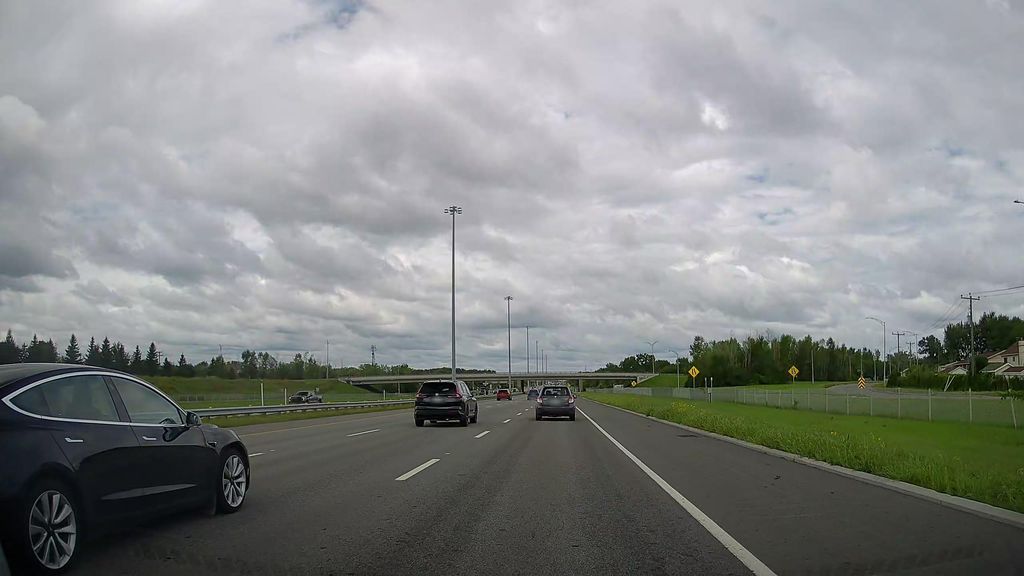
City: montreal